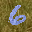
Label: 6